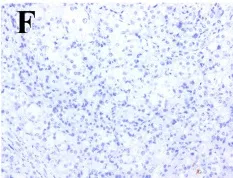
Hisopathological and immunohistochemical examinations. (F) CK19 negative.
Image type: pathology (immunostaining)